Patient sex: M
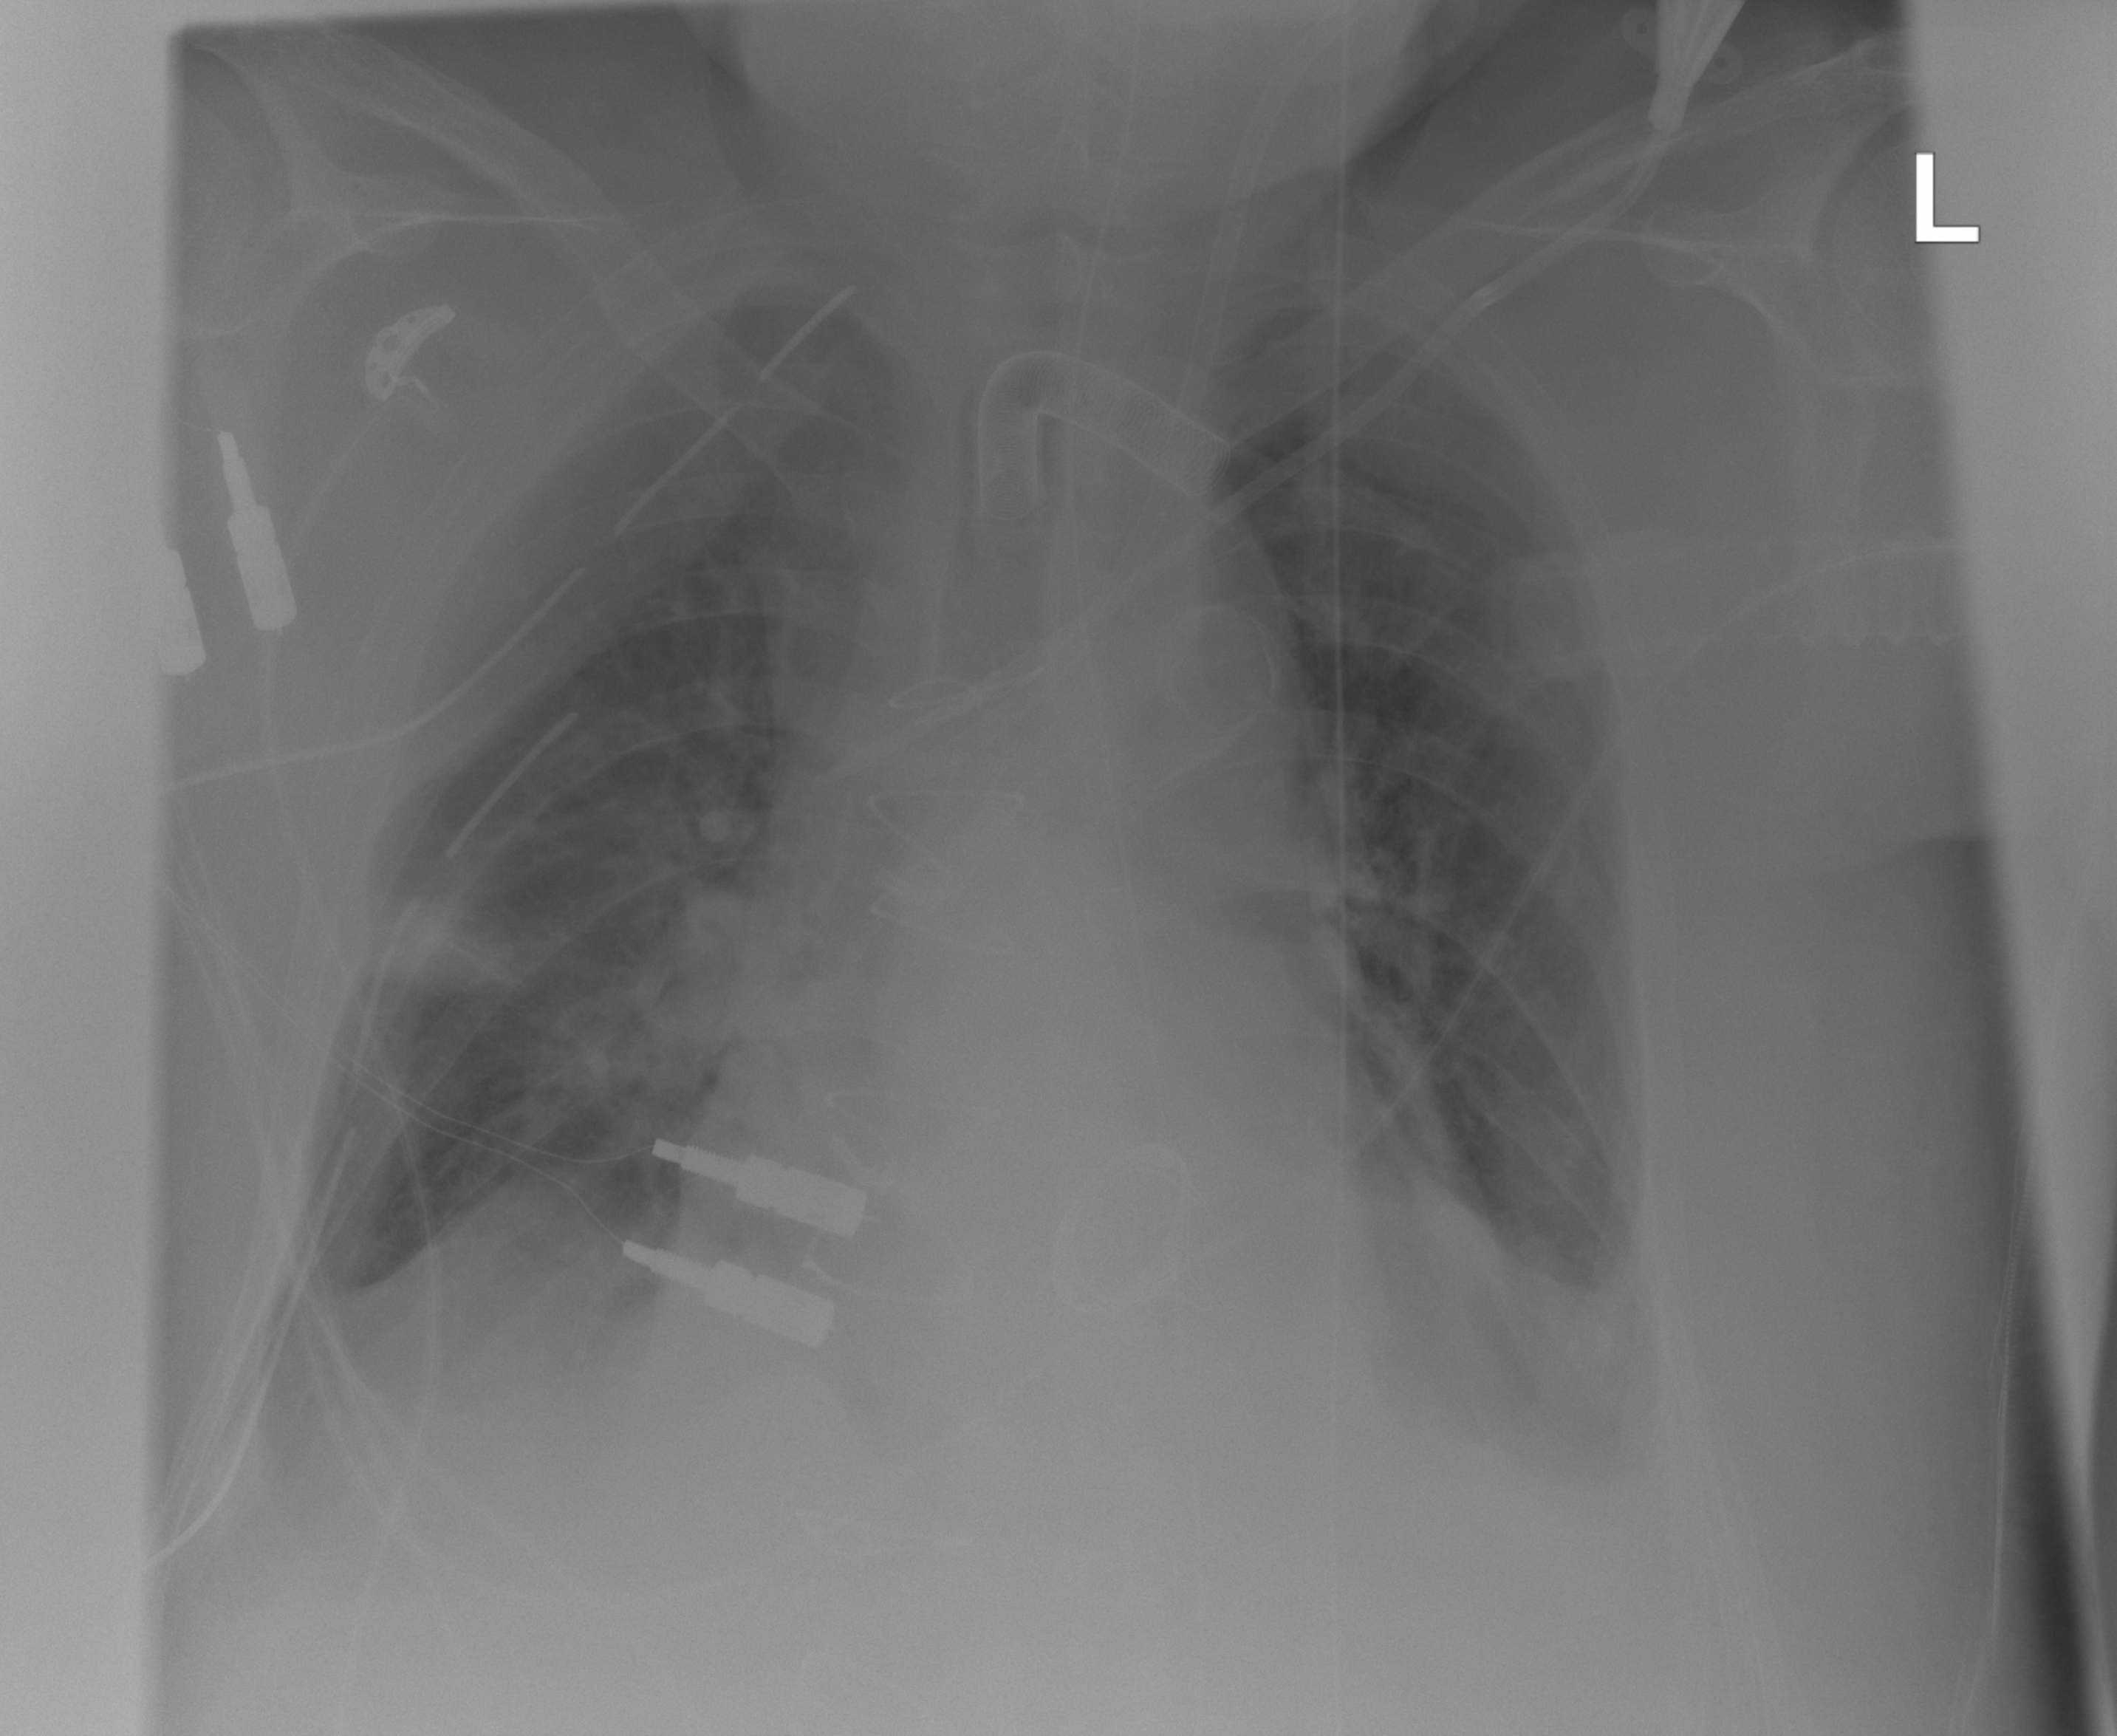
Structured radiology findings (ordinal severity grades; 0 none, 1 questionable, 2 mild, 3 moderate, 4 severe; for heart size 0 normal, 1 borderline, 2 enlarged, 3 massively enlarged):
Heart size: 2
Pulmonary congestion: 1
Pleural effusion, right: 2
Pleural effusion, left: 2
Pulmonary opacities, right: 0
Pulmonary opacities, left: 0
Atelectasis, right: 2
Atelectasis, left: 2